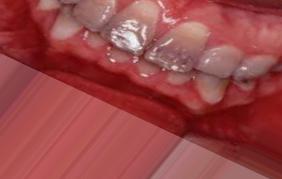
Condition: Tooth Discoloration